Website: bh-photo
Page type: address-validator
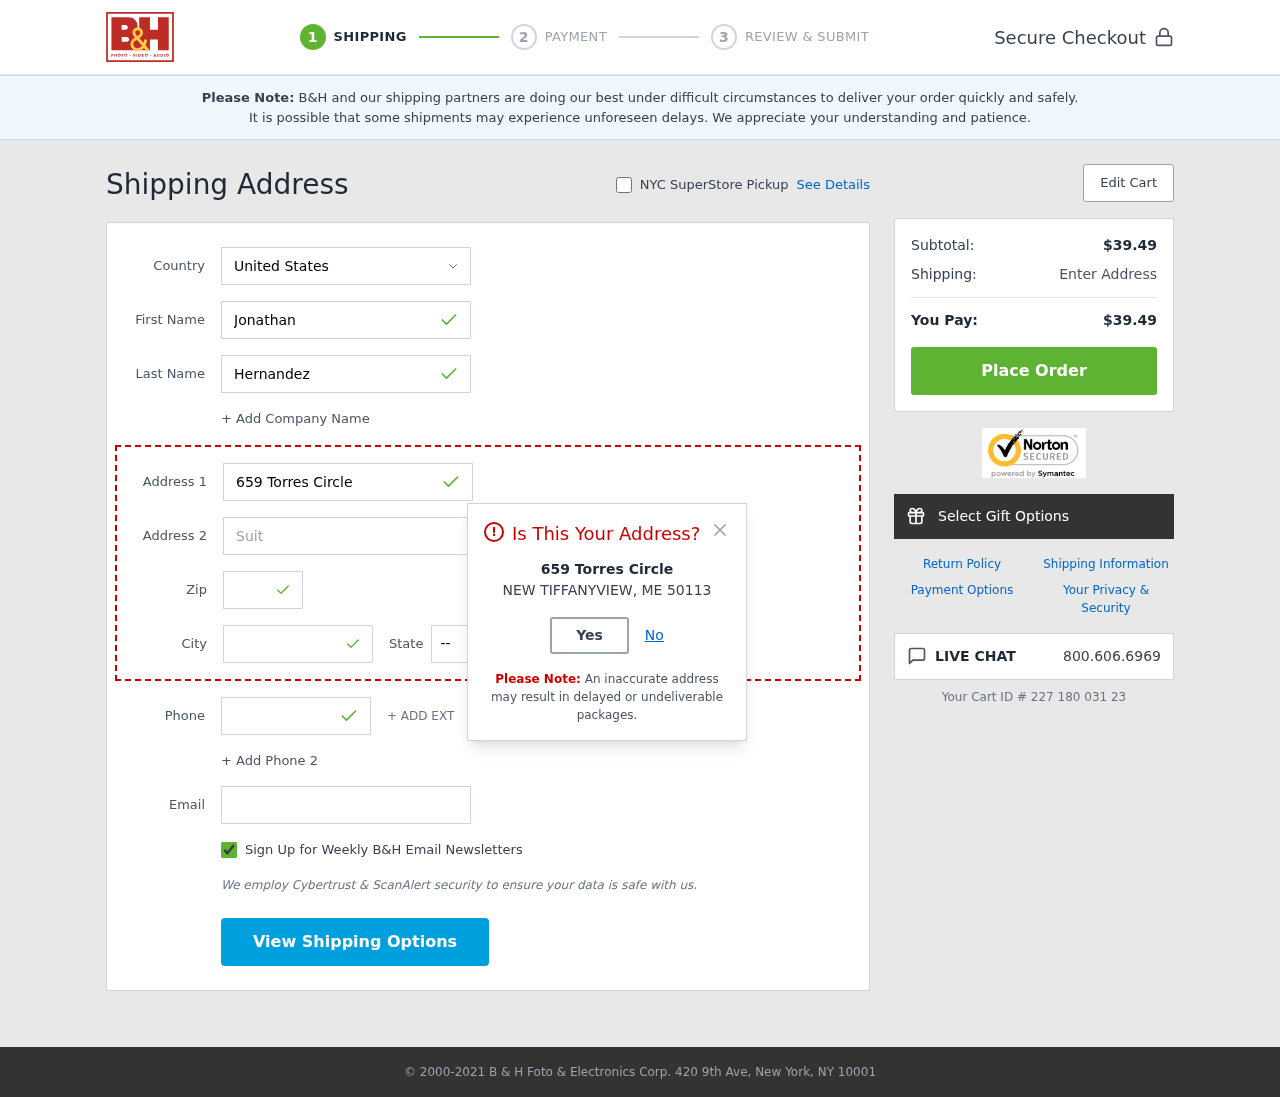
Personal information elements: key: PII_CITY
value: New Tiffanyview
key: PII_COUNTRY
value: United States
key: PII_EMAIL
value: jonathan.hernandez@hotmail.com
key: PII_FIRSTNAME
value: Jonathan
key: PII_LASTNAME
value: Hernandez
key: PII_PHONE
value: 4437195455
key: PII_POSTCODE
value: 50113
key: PII_STATE_ABBR
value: ME
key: PII_STREET
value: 659 Torres Circle
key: PII_STREET2
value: Suite 668
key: PII_CITY_MODAL
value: NEW TIFFANYVIEW
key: PII_POSTCODE_FULL
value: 50113
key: PII_POSTCODE_NUMERIC
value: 50113
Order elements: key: ORDER_SUBTOTAL
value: $39.49
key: ORDER_TOTAL
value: $39.49
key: ORDER_ID
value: Your Cart ID # 227 180 031 23